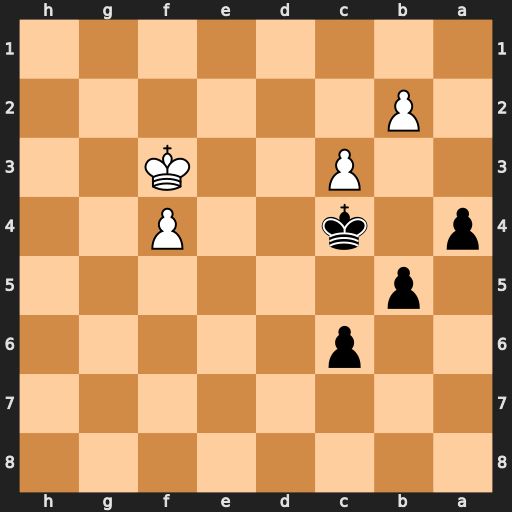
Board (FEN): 8/8/2p5/1p6/p1k2P2/2P2K2/1P6/8
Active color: b
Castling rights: -
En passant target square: -
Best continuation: Kb3 f5 Kxb2 f6 a3 f7 a2 f8=Q a1=Q